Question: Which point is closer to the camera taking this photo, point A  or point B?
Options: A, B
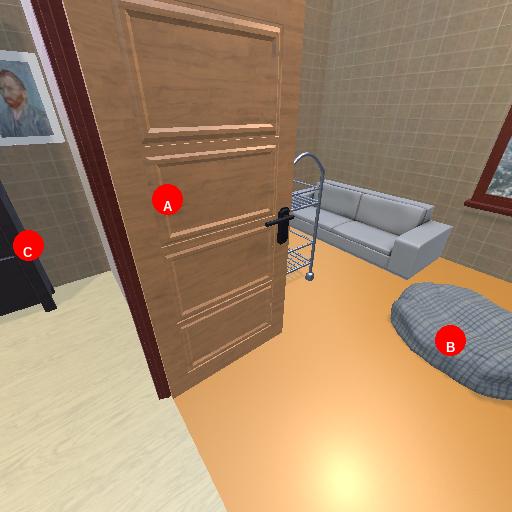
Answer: A